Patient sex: F
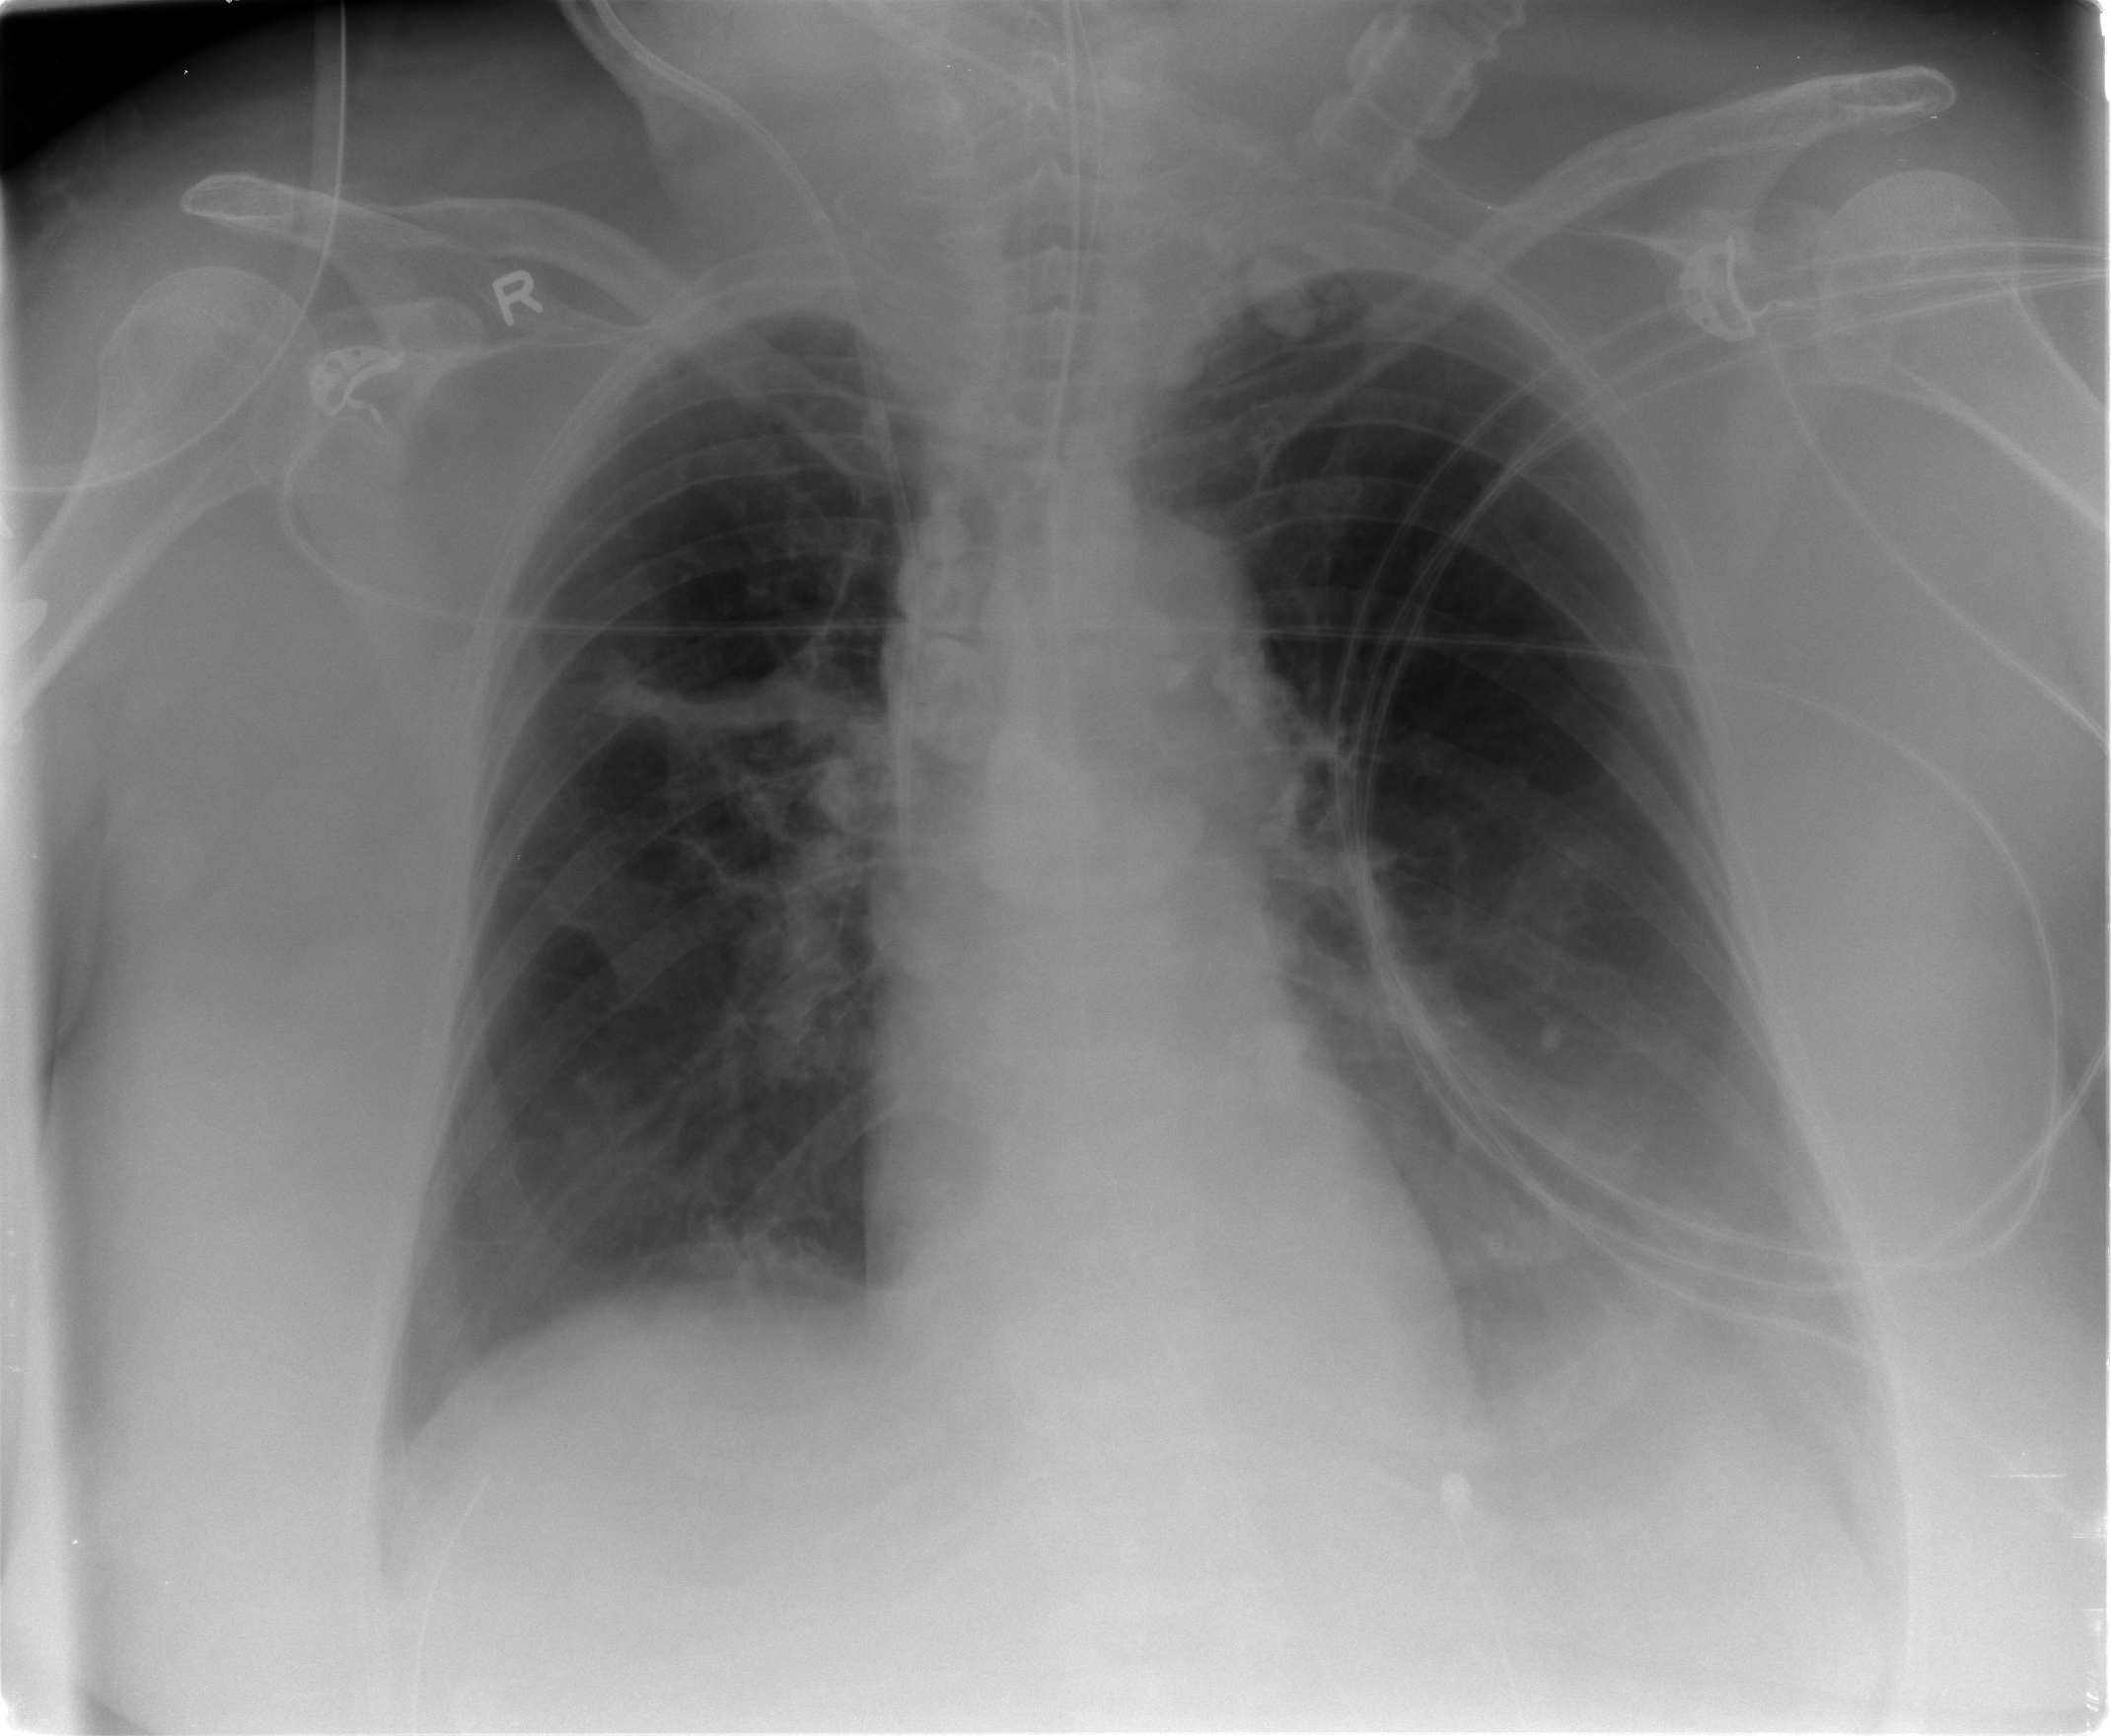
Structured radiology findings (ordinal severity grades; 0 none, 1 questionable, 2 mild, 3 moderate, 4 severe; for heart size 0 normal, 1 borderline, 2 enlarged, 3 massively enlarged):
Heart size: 0
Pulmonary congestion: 0
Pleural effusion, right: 1
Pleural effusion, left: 2
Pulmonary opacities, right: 0
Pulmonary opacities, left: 0
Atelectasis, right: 2
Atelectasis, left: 2